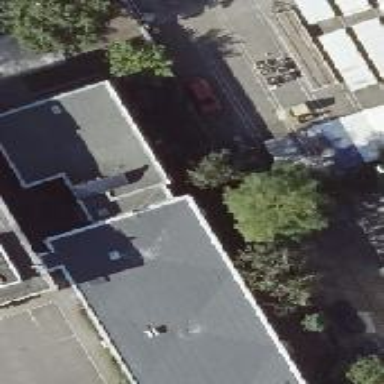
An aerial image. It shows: Commercial building.